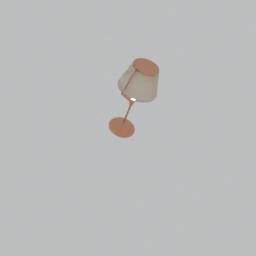
Label: lighting